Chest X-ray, AP view. Patient: 19 years old, sex M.
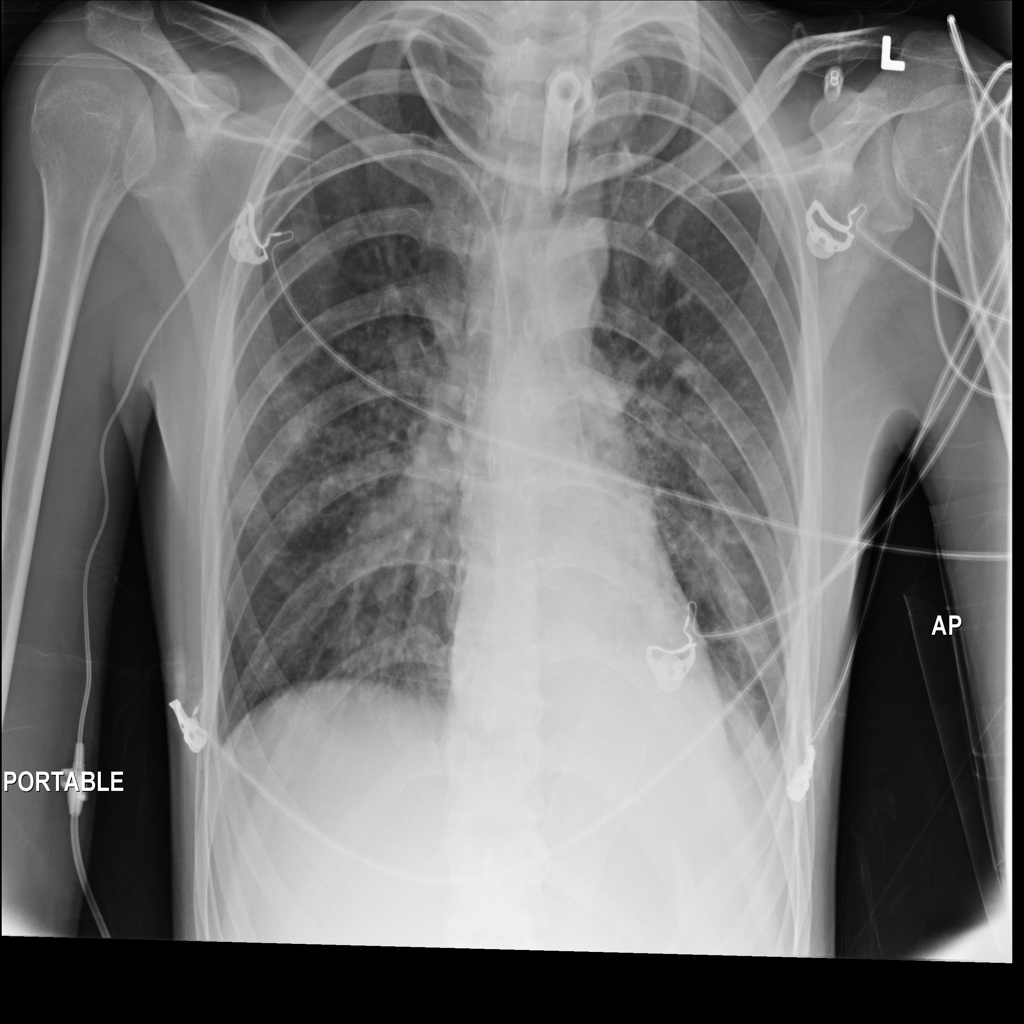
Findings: Infiltration, Nodule